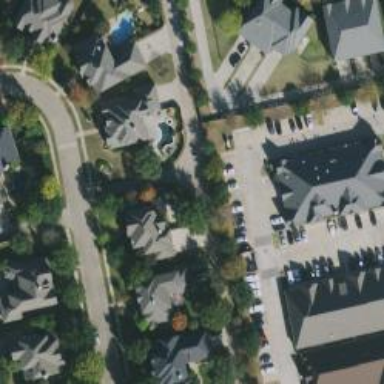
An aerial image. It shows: Alley classified as service road.